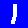
Digit: 1